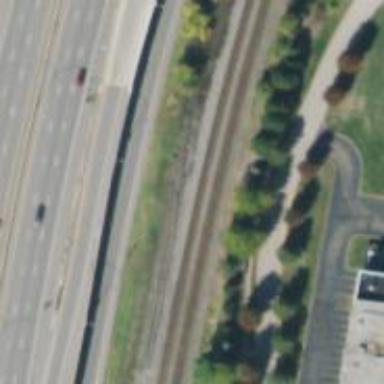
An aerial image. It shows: Abandoned railway.